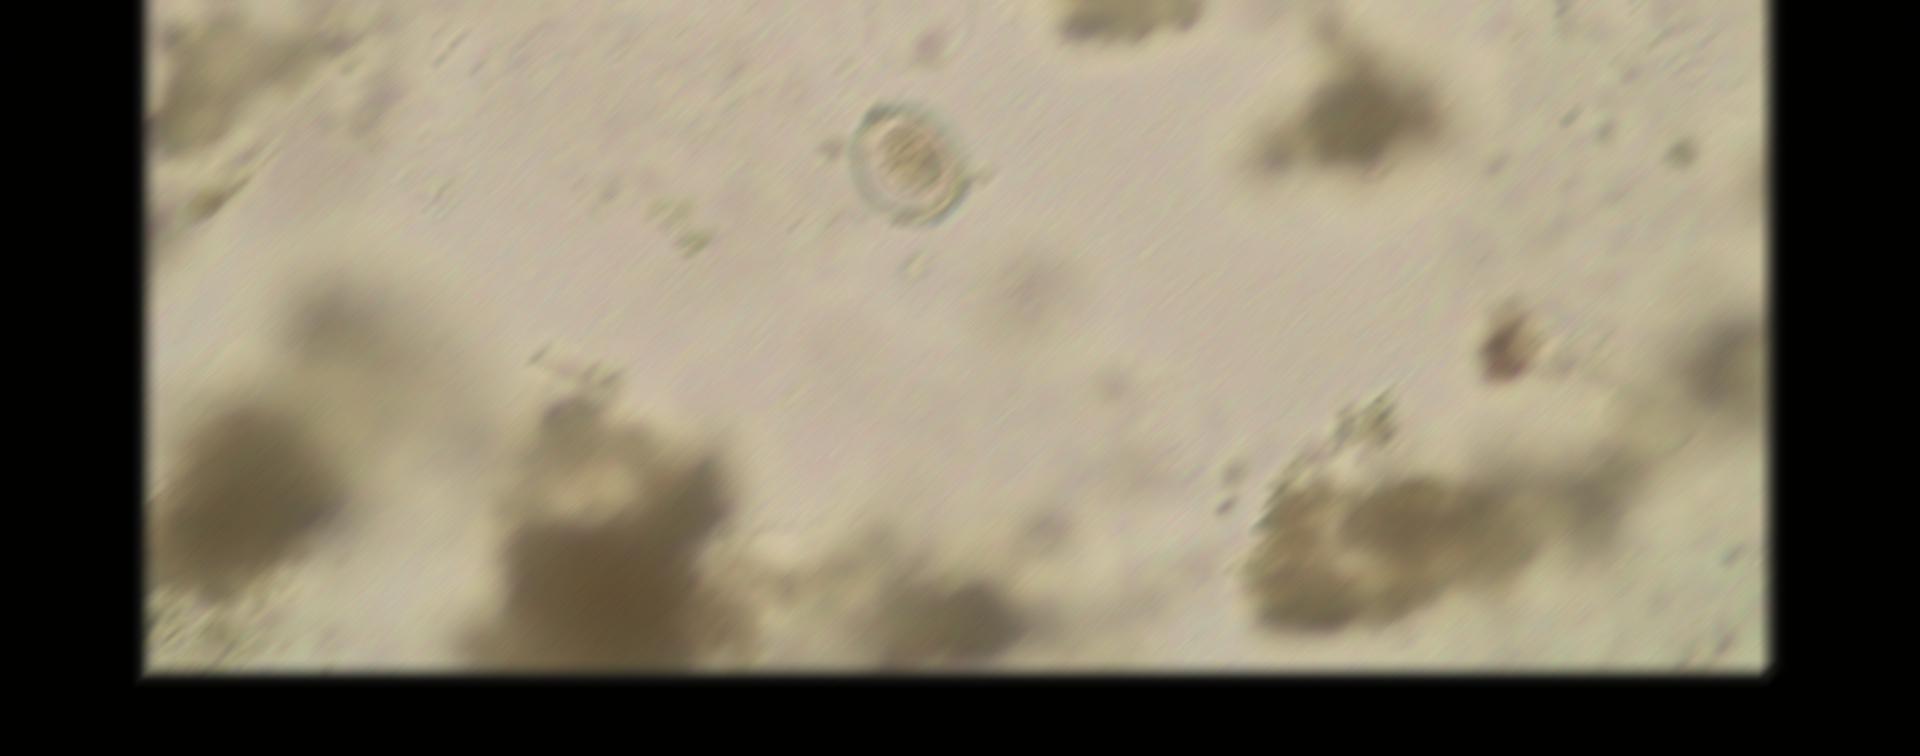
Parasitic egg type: Hymenolepis nana